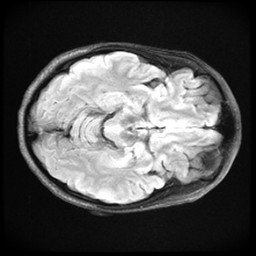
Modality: FLAIR
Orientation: axial
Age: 23
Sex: female
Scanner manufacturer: ge
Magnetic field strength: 3 T
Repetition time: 11 s
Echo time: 0.1497 s